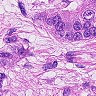
Metastatic tissue present: yes